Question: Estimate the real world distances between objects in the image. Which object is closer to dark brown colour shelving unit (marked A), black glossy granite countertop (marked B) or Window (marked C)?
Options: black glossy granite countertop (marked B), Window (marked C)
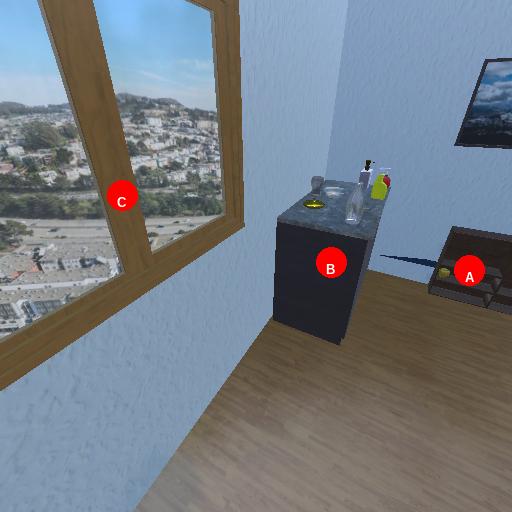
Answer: black glossy granite countertop (marked B)